Question: I have a homework problem in C++ that I could (and did) solve, but not fast enough.
So the problem goes like this: On a platform, there are 'n' bars of equal width and height. It starts raining. Find out the quantity of water that fits in between the bars (Very bad enunciation , I know, it's better to look at the example). Examples:
'''
n = 6
bar lengths = {3, 0, 0, 2, 0, 4}
Answer would be = 10
'''
The cubes of water would "fill out" the empty space between the bars and I need the find the number of cubes:
Explanation:

Another example:
'''
n = 12
bar lengths = {0, 1, 0, 2, 1, 0, 1, 3, 2, 1, 2, 1}
Answer = 6
'''
For each spot in the array, I found the maximum height bar to the left of it and to the right of it and then I "filled" this spot with the minimum between the maximum to the left and the maximum to the right the height of the bar at the present spot:
'''
#include <iostream>
using namespace std;
int main() {
int n, a[100001], i, j, volume=0, max_left, max_right;
cin >> n;
// Input the array
for (i=0; i<n; i++) {
cin >> a[i];
}
// For each element (except the first and last)
for (i=1; i<(n-1); i++) {
max_left = max_right = a[i];
// Find the maximum to the left of it and to the right of it
for (j=0; j<i; j++) {
if (a[j] > max_left) {
max_left = a[j];
}
}
for (j=(i+1); j<n; j++) {
if (a[j] > max_right) {
max_right = a[j];
}
}
// The quantity of water that fits on this spot is equal to
// the minimum between the maxes, minus the height of the
// bar in this spot
volume += (min(max_left, max_right) - a[i]);
}
cout << volume;
return 0;
}
'''
The solution is good, I get the corrent results. But the speed is a problem. I believe the complexity of this solution is 'O(n^2)', if I'm not mistaken. Now the problem has to be solved in 'O(n)'. The problem is: How can I find the maxes in both directions for each element in 'O(n)'? Any help will be appreciated. Thanks!
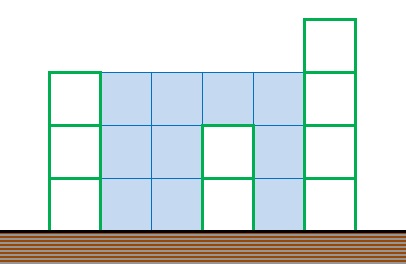
Answer: 1. Find the highest bar in the complete list. This gives to sub-ranges Before and After (both excluding the highest bar).
2. Iterate over both sub-ranges (front to back for Before, back to front for After): Remember the highest bar you've found on the way, starting with 0. Add the difference of the current height to the result.
3. Add both results.
This works because once you've found the overall maximum height, all other heights for 'Front' and 'Back' are at least lower or equal than the maximum. This way you can skip searching in both directions and simply use the highest bar you've met so far.
Both steps are O(n). Here is an example:
'''
#include <algorithm>
#include <cassert>
#include <iostream>
#include <numeric>
#include <vector>
template <typename First, typename Last>
int calcRange(First begin, Last end) {
int max{0};
int result{0};
for (auto it = begin; it != end; ++it) {
const auto current = *it;
result += std::max(0, max - current);
max = std::max(max, current);
}
return result;
}
int calc(const std::vector<int>& bars) {
if (bars.size() <= 1) return 0;
// find max = O(n)
const auto maxIt = std::max_element(bars.cbegin(), bars.cend());
assert(maxIt != bars.cend());
// calculate left and right = O(n)
const auto l = calcRange(bars.cbegin(), maxIt);
const auto r = calcRange(bars.crbegin(), std::make_reverse_iterator(maxIt));
return l + r;
}
int main() {
std::cout << calc({3, 0, 0, 2, 0, 4}) << std::endl;
std::cout << calc({0, 1, 0, 2, 1, 0, 1, 3, 2, 1, 2, 1}) << std::endl;
}
'''